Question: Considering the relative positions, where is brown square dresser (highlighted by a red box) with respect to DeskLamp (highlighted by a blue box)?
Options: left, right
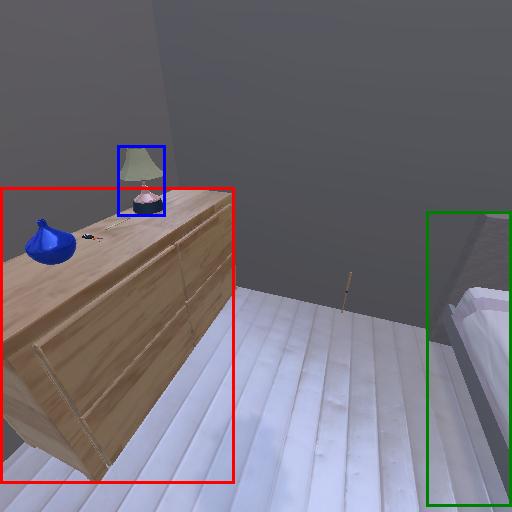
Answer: left